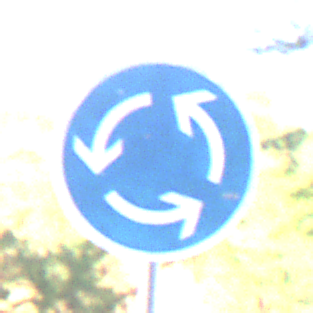
Verkehrszeichen: Kreisverkehr
Umgebung: Roofed, Underpass
Tageszeit: Midday
Wetter: Clear
Licht: Natural
Jahreszeit: NotSpecified
Kontrast: LowContrast